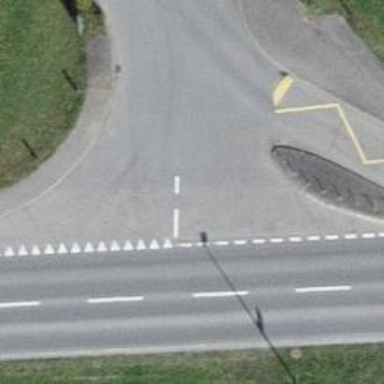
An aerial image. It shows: Road with "give way" sign.